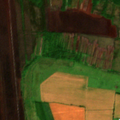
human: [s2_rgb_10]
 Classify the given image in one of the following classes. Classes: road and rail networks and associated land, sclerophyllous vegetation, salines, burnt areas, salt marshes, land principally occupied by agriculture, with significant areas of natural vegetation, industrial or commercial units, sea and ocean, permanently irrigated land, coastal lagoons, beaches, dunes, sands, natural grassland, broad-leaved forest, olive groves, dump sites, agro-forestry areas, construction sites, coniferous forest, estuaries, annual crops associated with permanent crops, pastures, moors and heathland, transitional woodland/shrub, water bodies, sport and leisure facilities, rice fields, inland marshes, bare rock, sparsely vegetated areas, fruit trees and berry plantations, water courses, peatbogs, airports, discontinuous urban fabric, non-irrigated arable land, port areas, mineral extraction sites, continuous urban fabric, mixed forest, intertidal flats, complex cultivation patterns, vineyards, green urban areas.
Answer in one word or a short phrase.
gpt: non-irrigated arable land, pastures, coniferous forest, transitional woodland/shrub, peatbogs